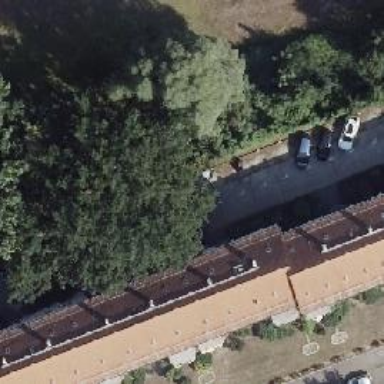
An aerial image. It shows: Gabled roof adorns the apartments building.